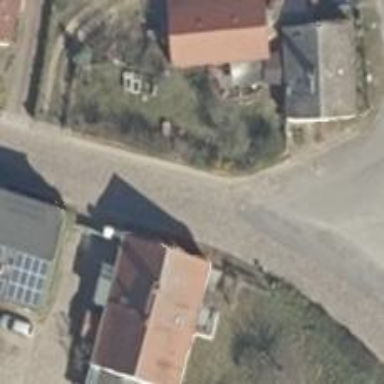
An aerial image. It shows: Secondary road.